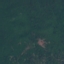
Label: Forest